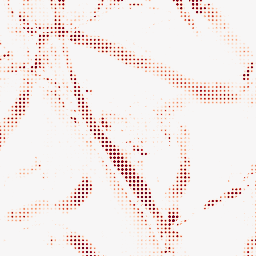
Category: morphological
Decomposition family: morphological_diamond
Decomposition parameters: operation: opening
radius: 15
Upsampling method: sinc_blackman
Upsampling parameters: scale: 8
kernel_size: 4
Upsampling scale: 8